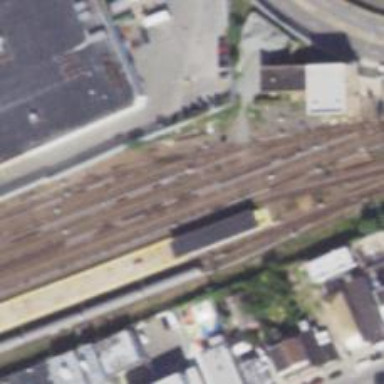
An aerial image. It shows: Electrified rail passing through service yard.